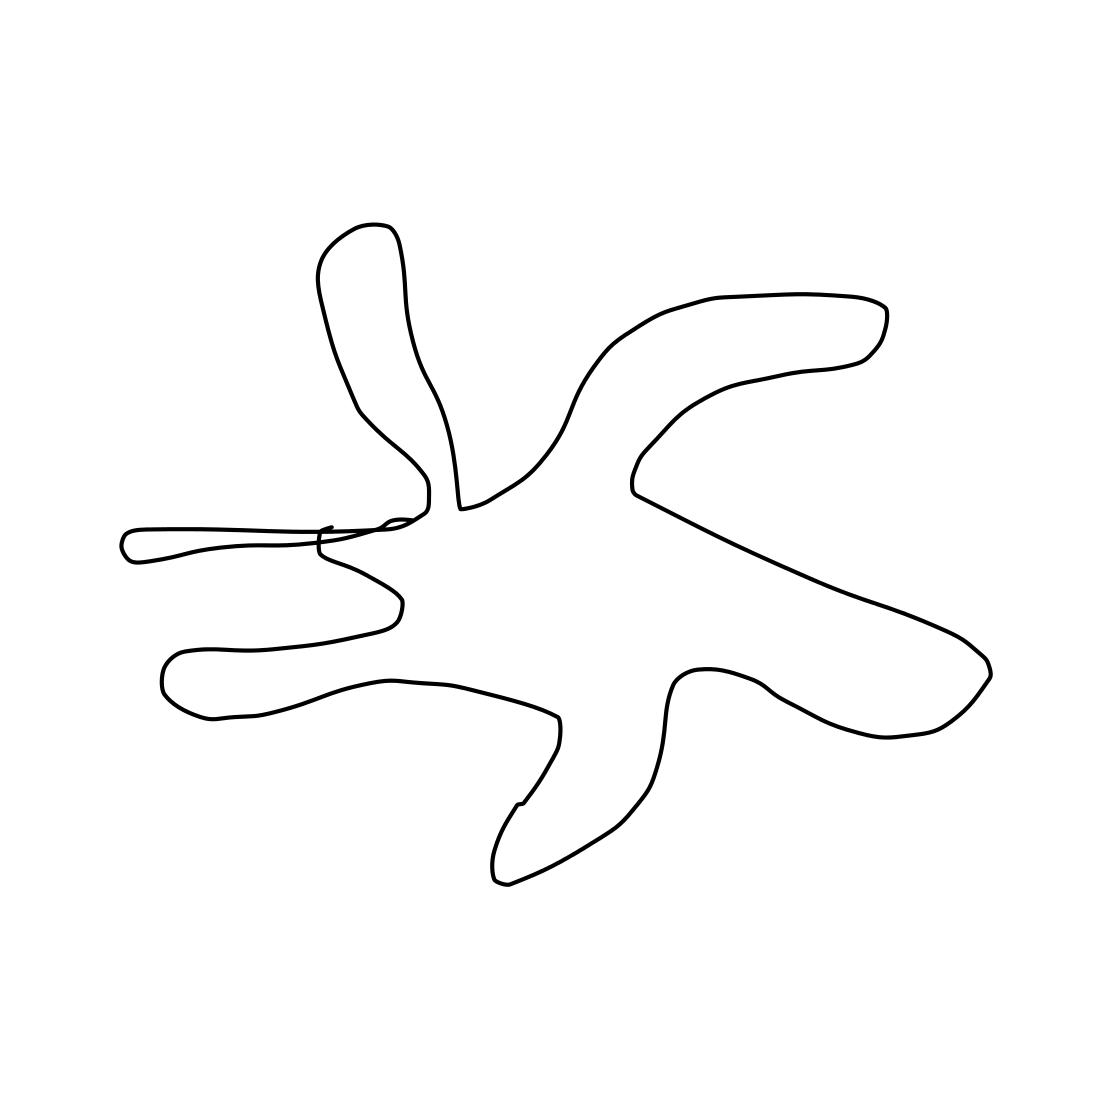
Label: octopus